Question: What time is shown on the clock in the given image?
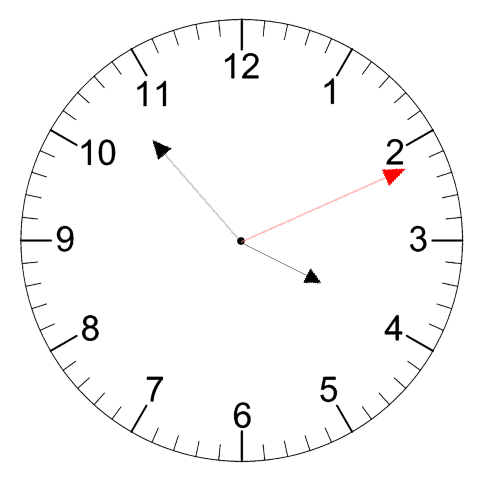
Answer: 03:53:11